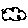
Label: cloud